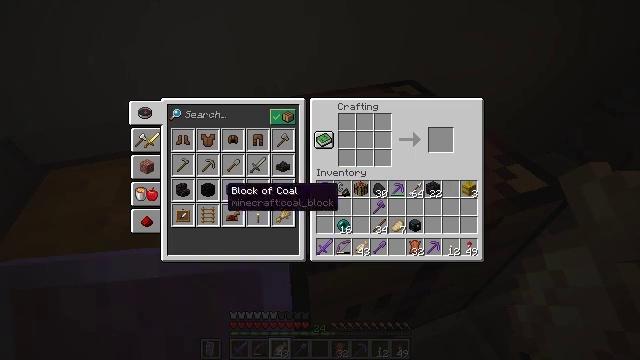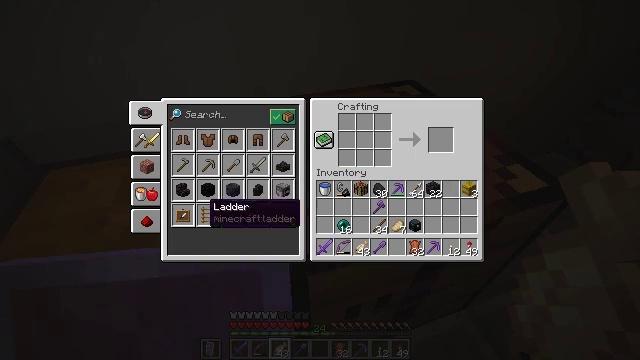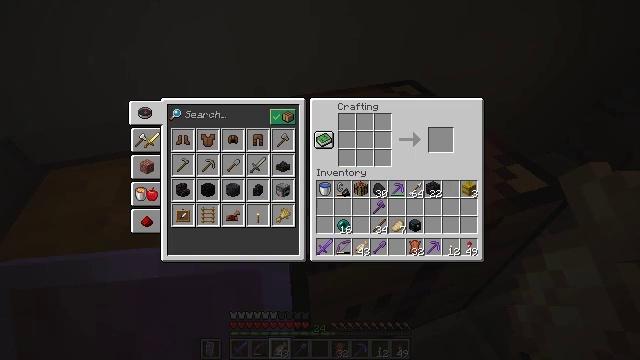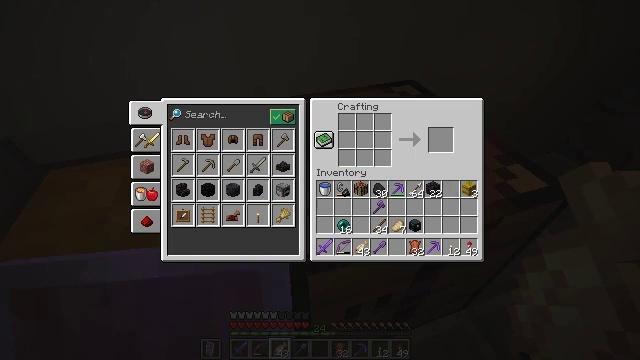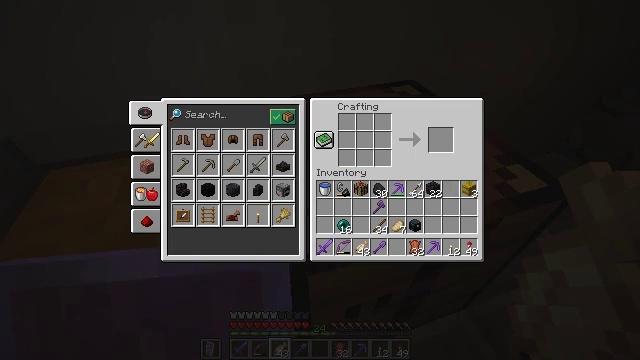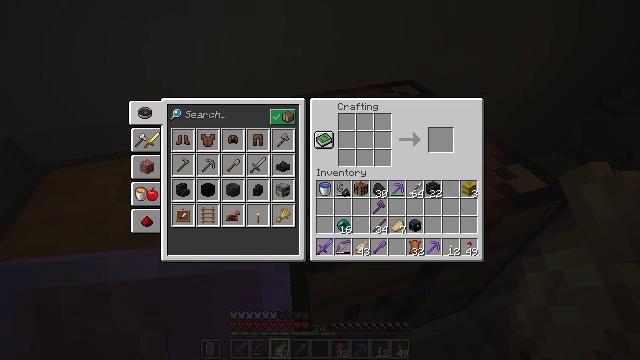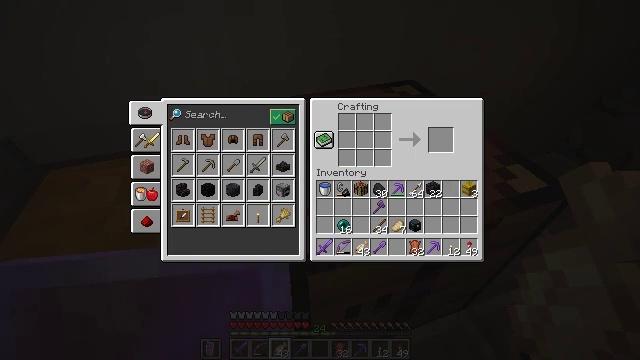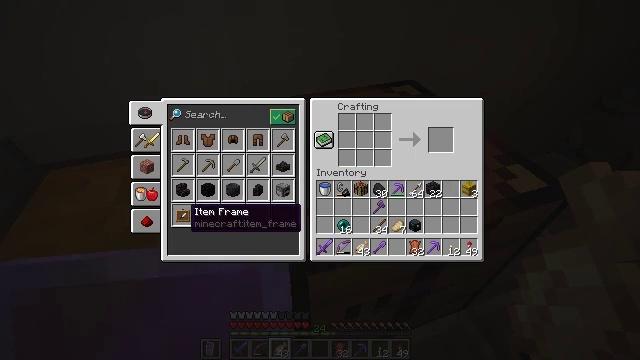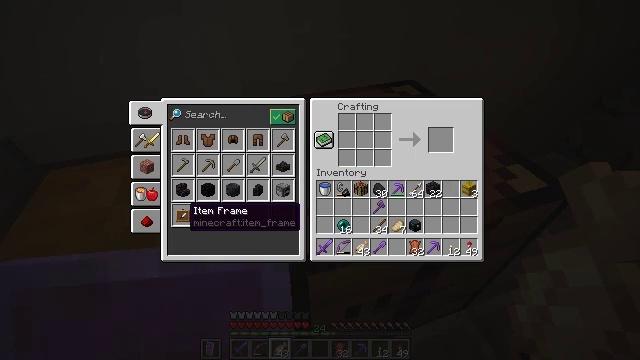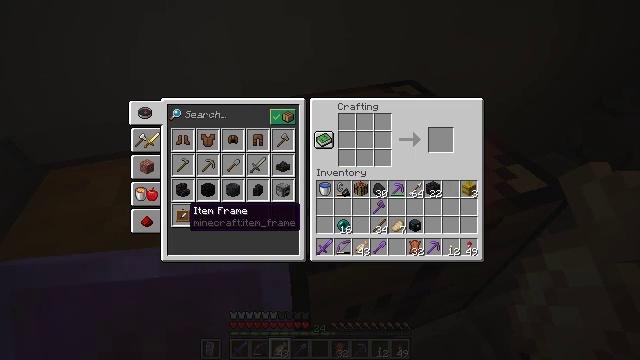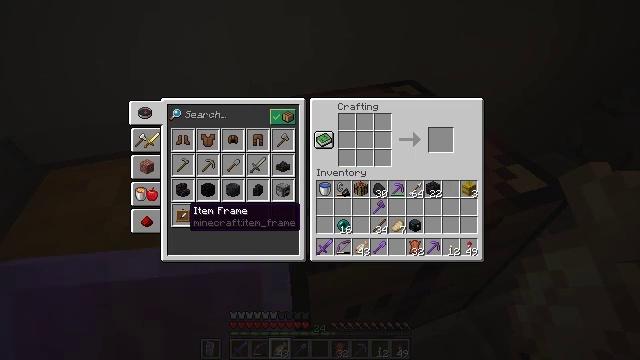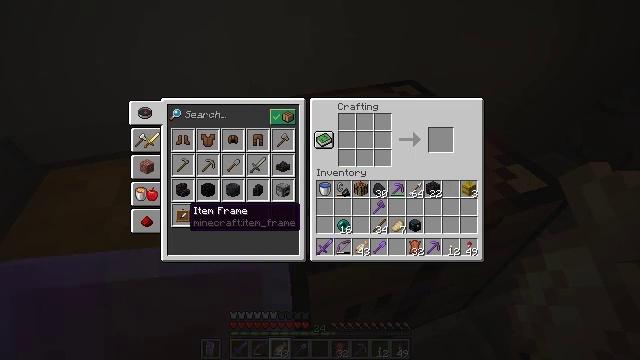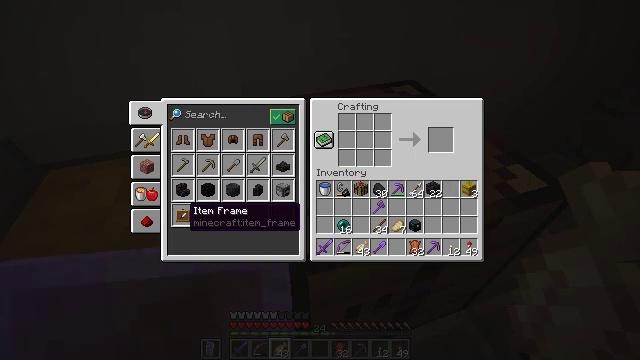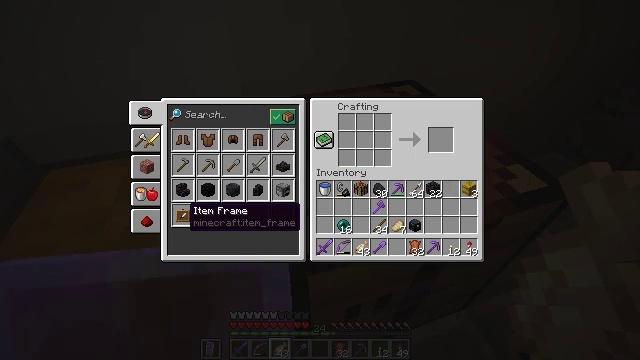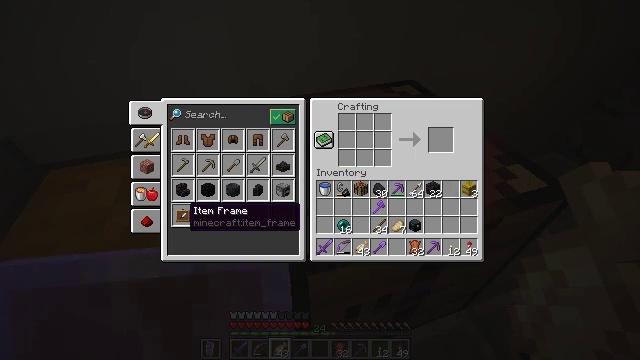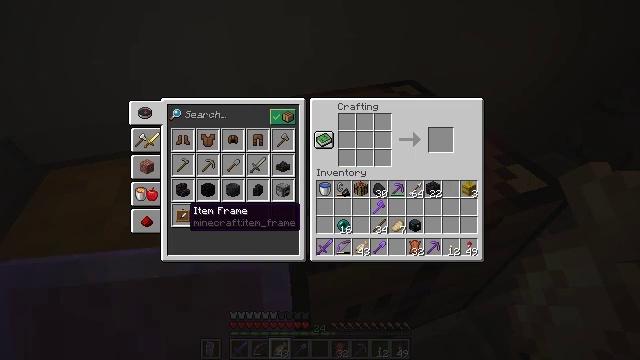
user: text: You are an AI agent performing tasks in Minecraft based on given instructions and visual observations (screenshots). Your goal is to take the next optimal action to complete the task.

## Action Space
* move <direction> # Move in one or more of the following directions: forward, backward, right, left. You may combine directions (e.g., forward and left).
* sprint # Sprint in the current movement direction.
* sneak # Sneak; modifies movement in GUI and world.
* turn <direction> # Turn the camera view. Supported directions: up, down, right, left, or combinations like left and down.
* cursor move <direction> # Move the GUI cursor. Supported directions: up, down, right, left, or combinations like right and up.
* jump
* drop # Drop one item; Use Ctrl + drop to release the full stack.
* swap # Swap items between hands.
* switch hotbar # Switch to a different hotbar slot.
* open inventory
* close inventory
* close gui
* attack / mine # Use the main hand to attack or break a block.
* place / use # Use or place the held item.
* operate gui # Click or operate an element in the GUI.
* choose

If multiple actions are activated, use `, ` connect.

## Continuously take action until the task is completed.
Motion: motion action
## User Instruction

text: Open a crafting table to create an item frame.
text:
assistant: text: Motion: turn left and down
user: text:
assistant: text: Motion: turn left and down
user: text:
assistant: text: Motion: no_op
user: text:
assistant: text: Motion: no_op
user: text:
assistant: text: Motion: no_op
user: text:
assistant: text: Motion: no_op
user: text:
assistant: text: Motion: turn up
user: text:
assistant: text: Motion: no_op
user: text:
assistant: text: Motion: no_op
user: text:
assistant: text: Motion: no_op
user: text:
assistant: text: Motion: attack / mine
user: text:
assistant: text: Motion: attack / mine
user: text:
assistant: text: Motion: no_op
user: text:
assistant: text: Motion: no_op
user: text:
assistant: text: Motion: no_op
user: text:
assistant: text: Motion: no_op
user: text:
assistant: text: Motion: no_op
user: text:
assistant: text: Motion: no_op
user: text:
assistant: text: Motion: no_op
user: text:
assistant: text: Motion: no_op
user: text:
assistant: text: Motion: no_op
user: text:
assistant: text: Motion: no_op
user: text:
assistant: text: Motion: no_op
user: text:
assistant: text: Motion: no_op
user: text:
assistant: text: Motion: no_op
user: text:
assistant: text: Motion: no_op
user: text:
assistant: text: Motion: no_op
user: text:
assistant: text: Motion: no_op
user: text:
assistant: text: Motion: no_op
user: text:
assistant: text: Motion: no_op